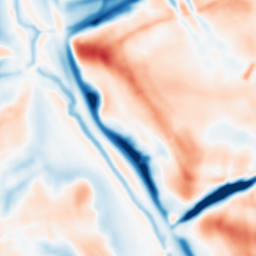
Category: multiscale
Decomposition family: dog_multiscale
Decomposition parameters: sigma_ratio: 1.6
n_scales: 4
base_sigma: 2
Upsampling method: bicubic
Upsampling parameters: scale: 4
Upsampling scale: 4